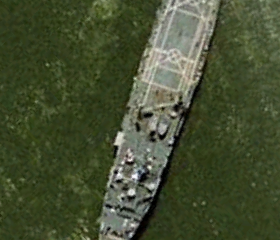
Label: combat